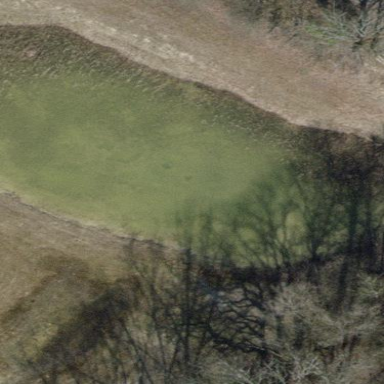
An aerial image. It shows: Peaceful pond surrounded by nature.